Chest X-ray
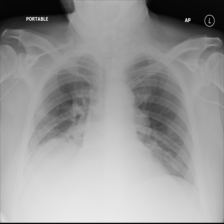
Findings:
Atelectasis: positive
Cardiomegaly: negative
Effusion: negative
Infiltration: positive
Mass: negative
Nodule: negative
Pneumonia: negative
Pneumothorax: negative
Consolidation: negative
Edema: negative
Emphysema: negative
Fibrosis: negative
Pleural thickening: negative
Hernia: negative